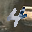
Label: 4